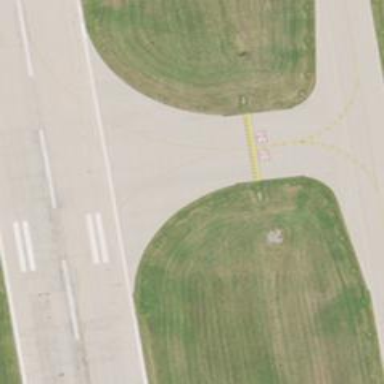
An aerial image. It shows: Image of taxiway at airport.